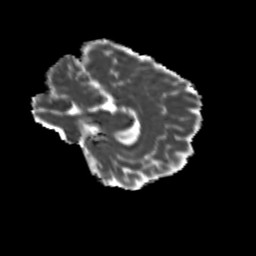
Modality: MD
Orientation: sagittal
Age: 31
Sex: female
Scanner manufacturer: siemens
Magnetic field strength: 3 T
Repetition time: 3.5 s
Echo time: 0.104 s